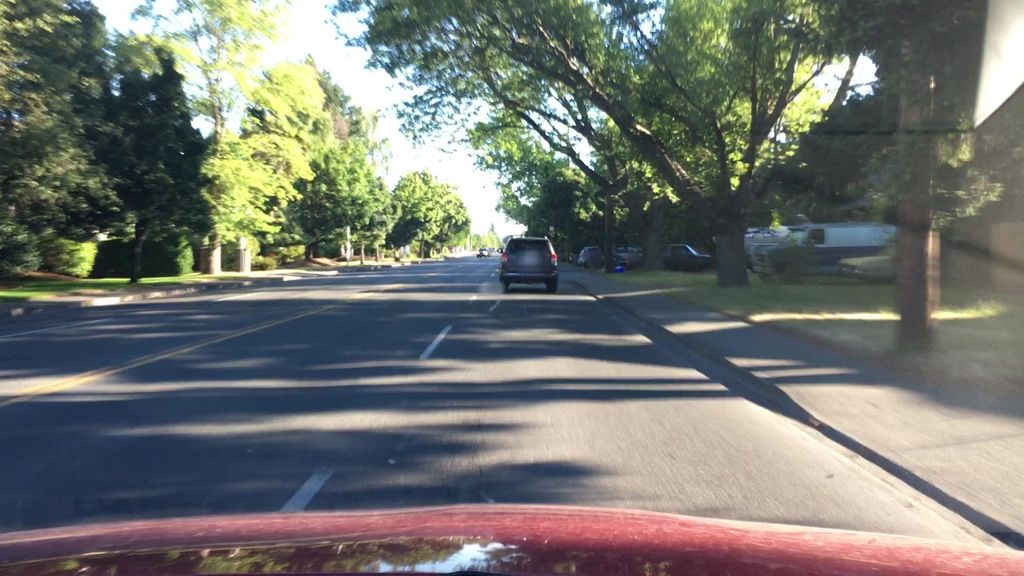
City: victoria